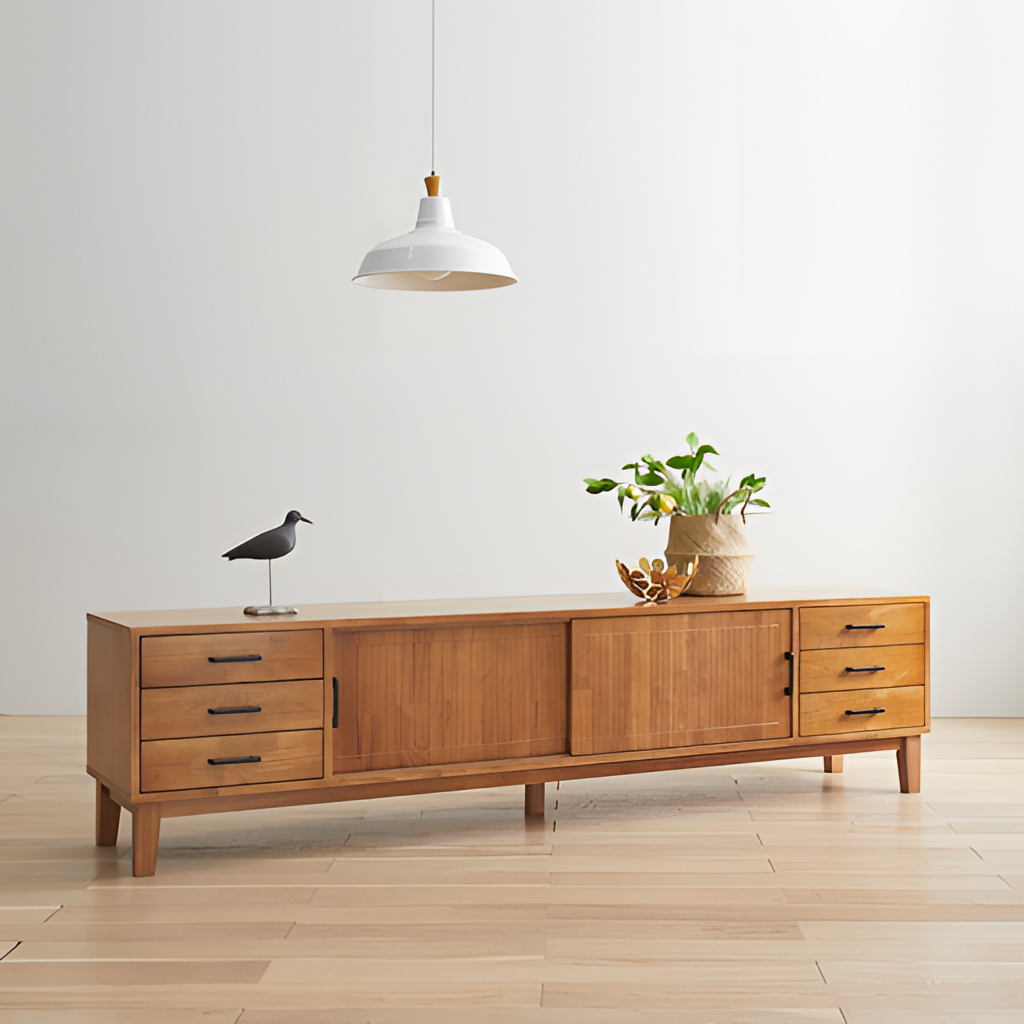
wood sideboard, living room, paint wallpaper, with solid pattern, beige wood flooring, with plank pattern, modern